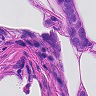
Metastatic tissue present: yes